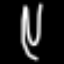
Label: fork